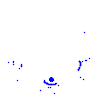
Particle: pion